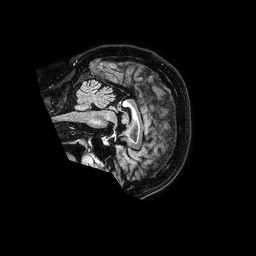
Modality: FLAIR
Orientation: sagittal
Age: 55
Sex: female
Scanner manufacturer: philips
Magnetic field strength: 1.5 T
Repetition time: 4.8 s
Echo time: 0.3 s